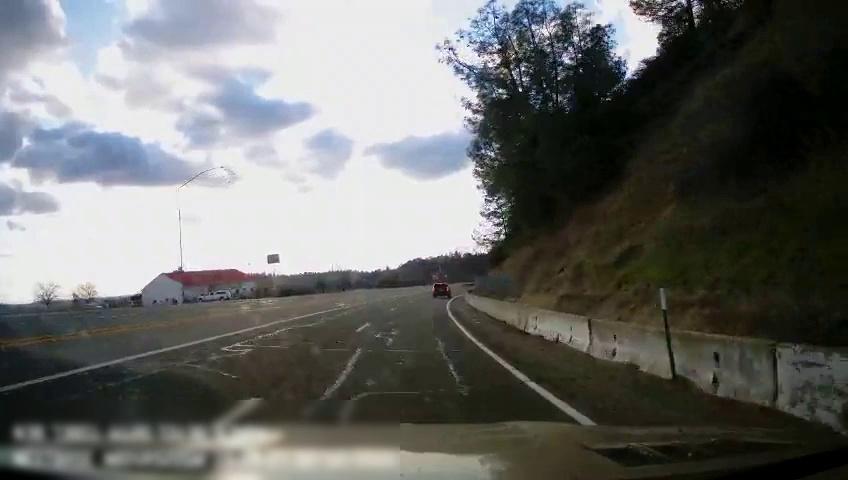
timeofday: Day
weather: Cloudy
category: Drivable Space
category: Vehicles | SUV
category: Vehicles | Truck
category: Vehicles | SUV
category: Lanes | Opposite Lane
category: Lanes | Alternate Lane
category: Lanes | Current Lane
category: Lanes | Alternate Lane
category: Lanes | Current Lane